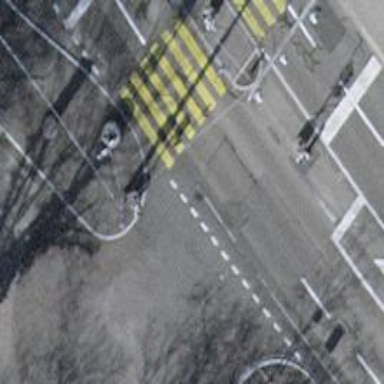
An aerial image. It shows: Kerb serving as barrier.